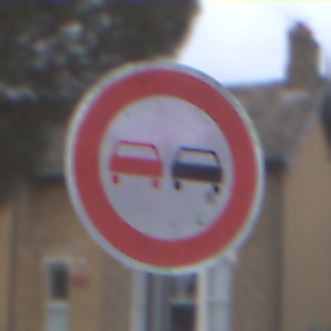
Verkehrszeichen: Ueberholverbot
Umgebung: Outdoor, Urban
Tageszeit: MorningAfternoon
Wetter: Overcast
Licht: Natural
Jahreszeit: NotSpecified
Kontrast: LowContrast